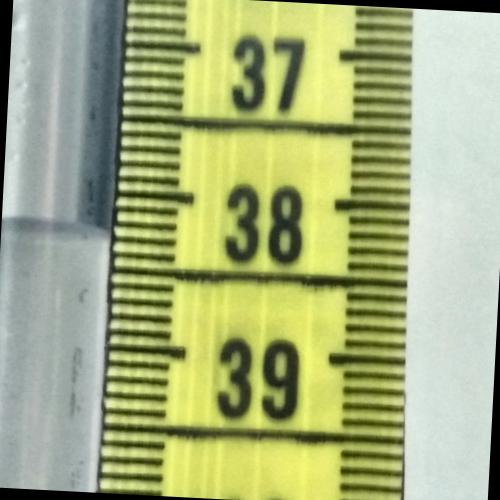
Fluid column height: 38.2 cm